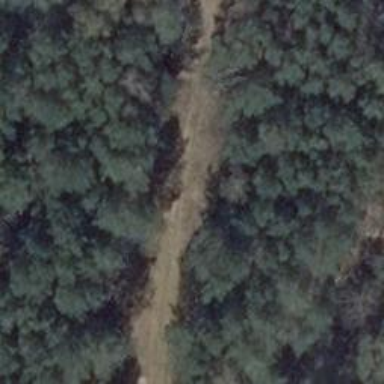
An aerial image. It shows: Sandy track road with grade5 tracktype.